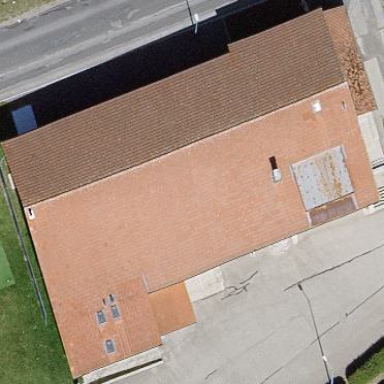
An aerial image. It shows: Public building.